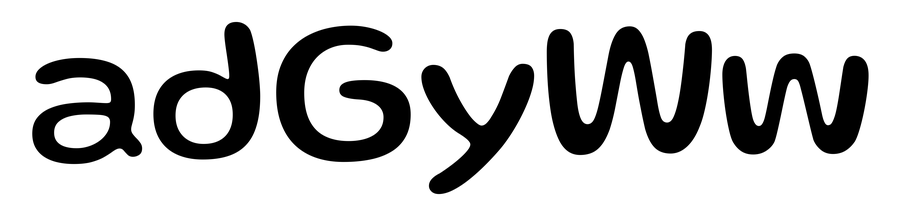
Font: Gluten_Regular